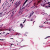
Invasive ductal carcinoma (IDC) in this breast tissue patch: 0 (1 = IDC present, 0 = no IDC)